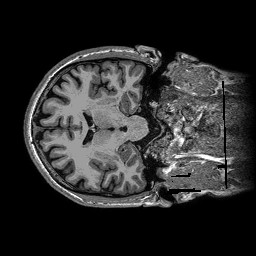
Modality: T1w
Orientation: axial
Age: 37
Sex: male